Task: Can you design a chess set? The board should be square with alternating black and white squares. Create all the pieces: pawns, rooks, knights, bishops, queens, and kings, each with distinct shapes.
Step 2926:
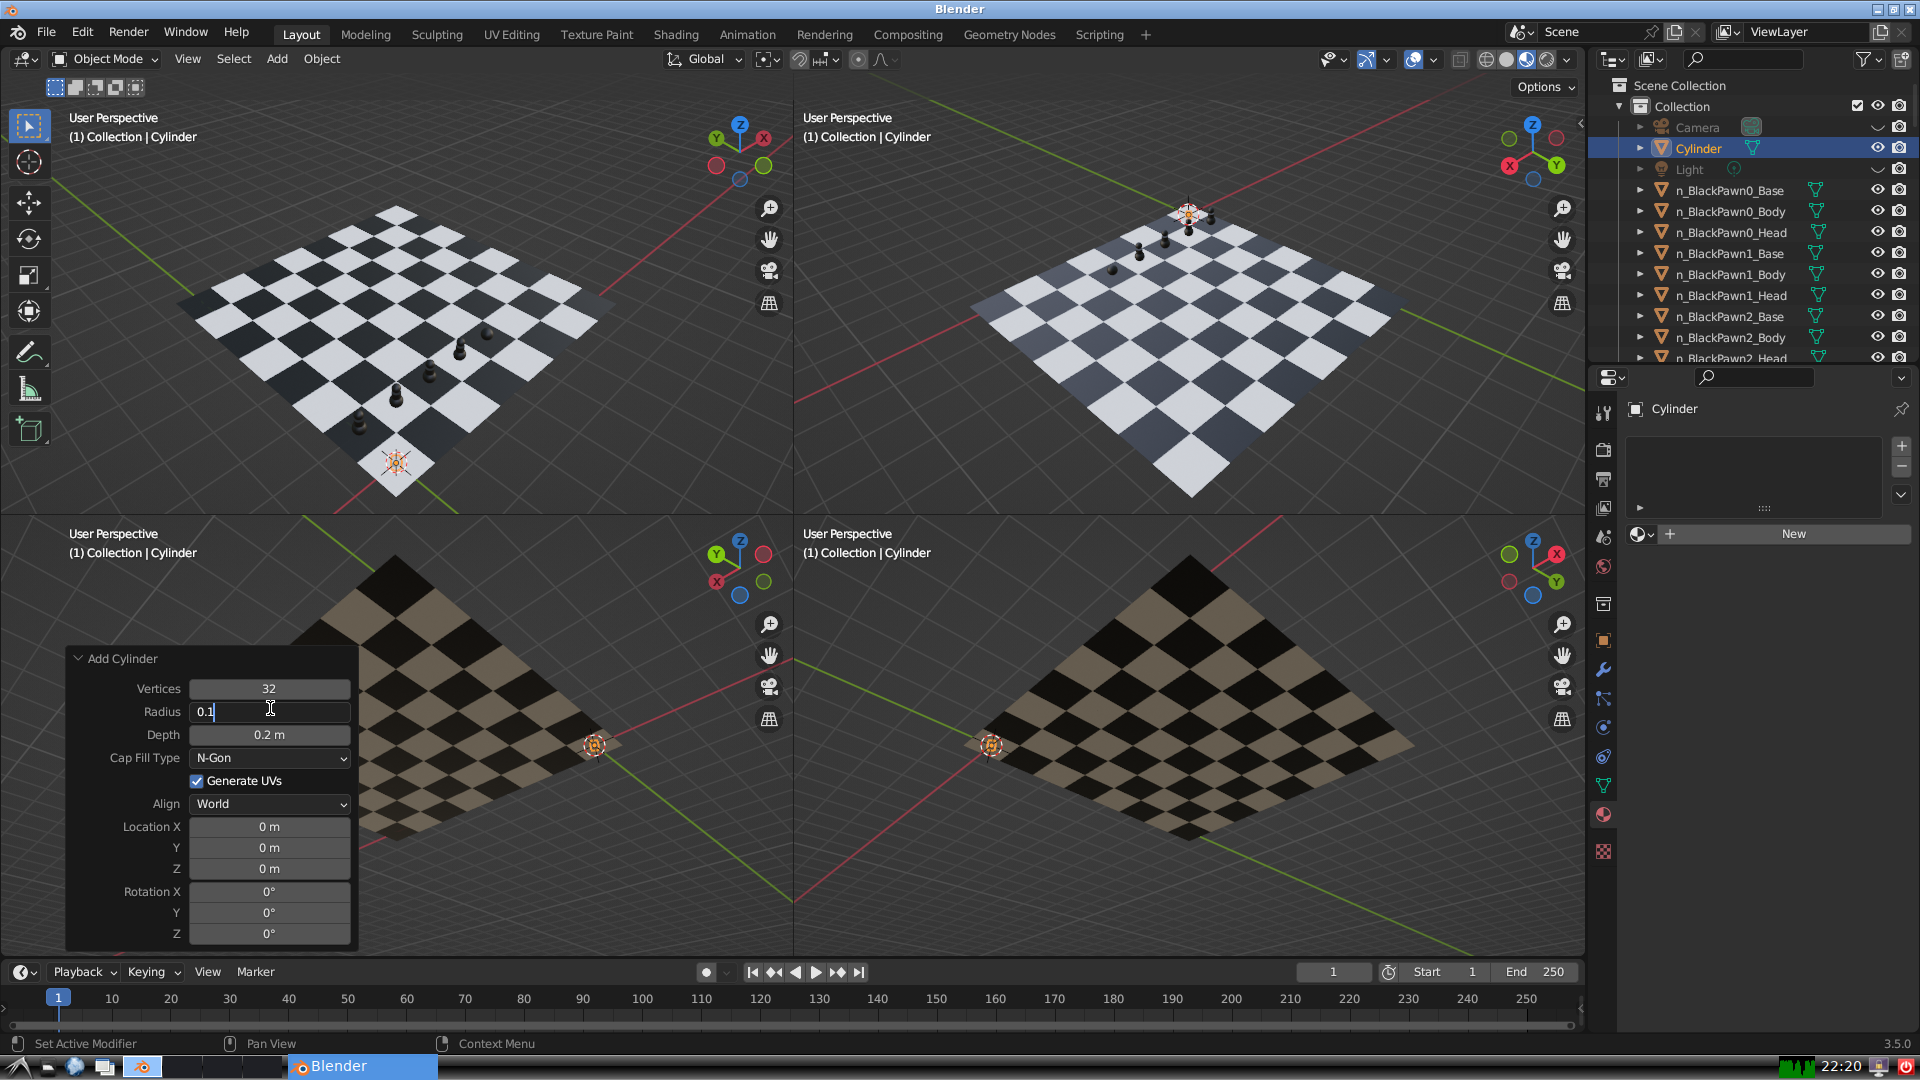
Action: {"key_press": ['Return']}